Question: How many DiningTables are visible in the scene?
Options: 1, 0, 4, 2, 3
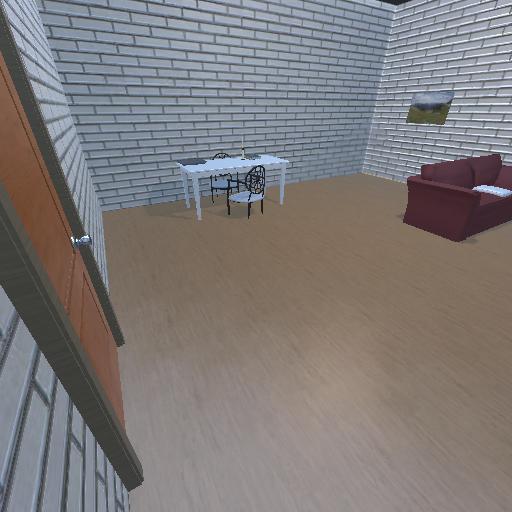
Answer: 1